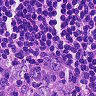
Metastatic tissue present: no